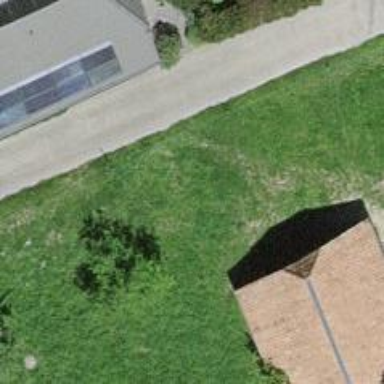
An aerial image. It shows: Barn.